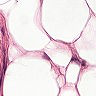
Metastatic tissue present: no